Interaction volume radius: 5 \u00c5
Interaction volume height: 35 \u00c5
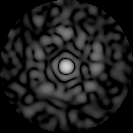
Disorder parameter: 0.8597